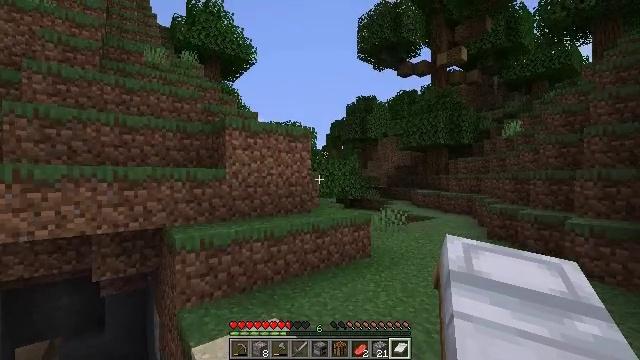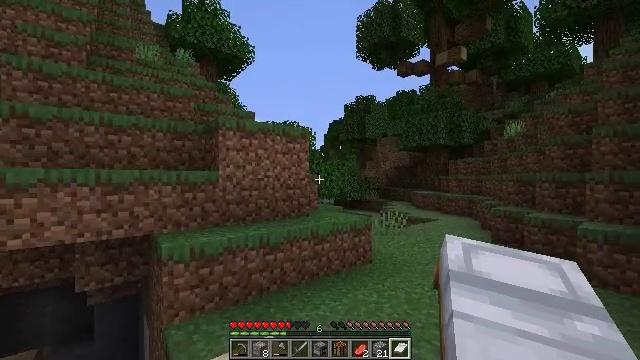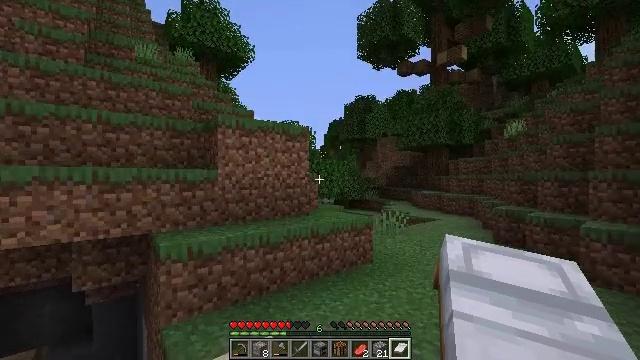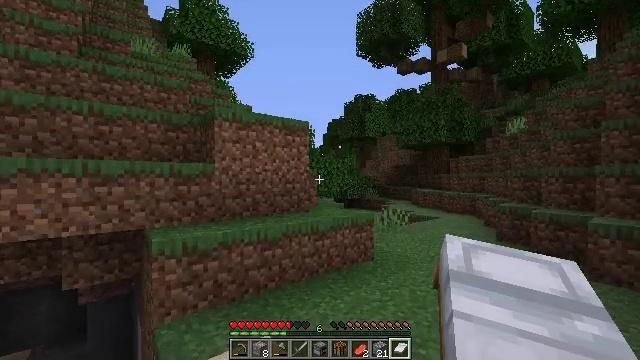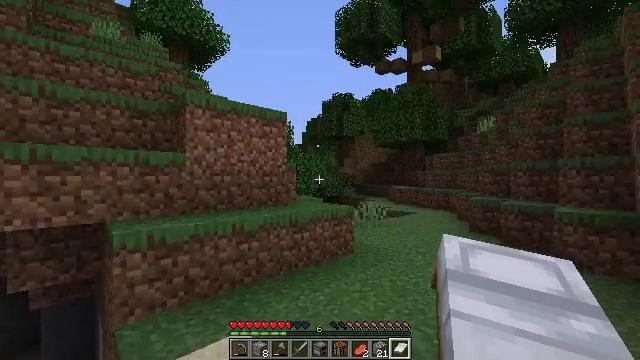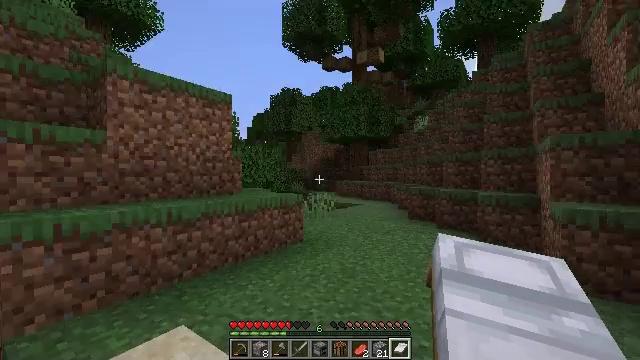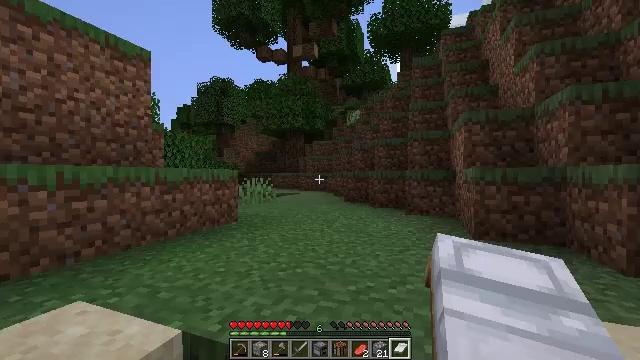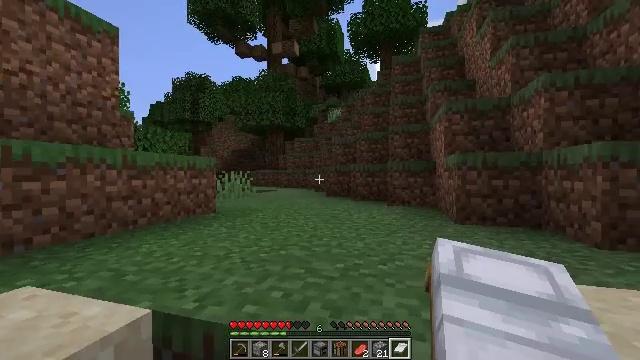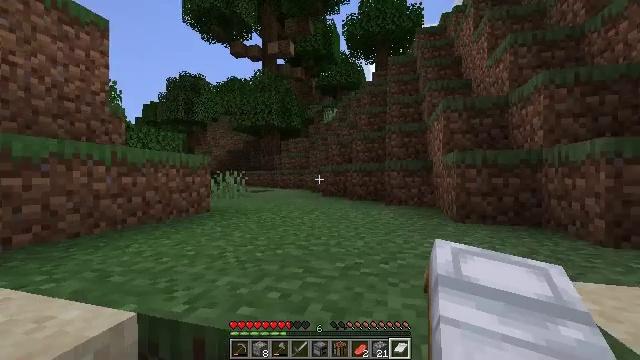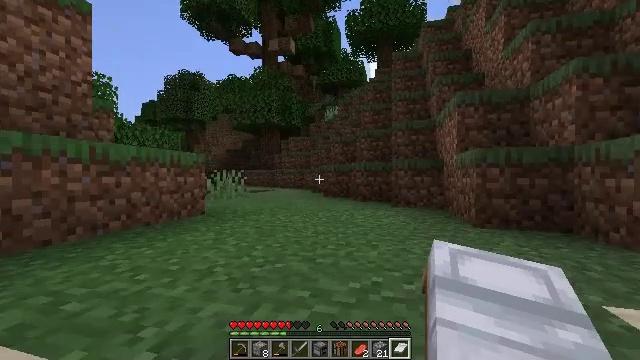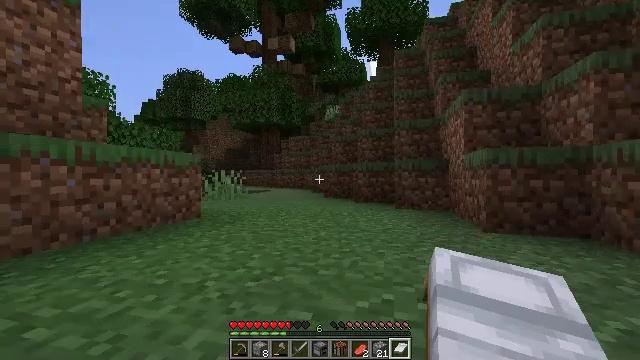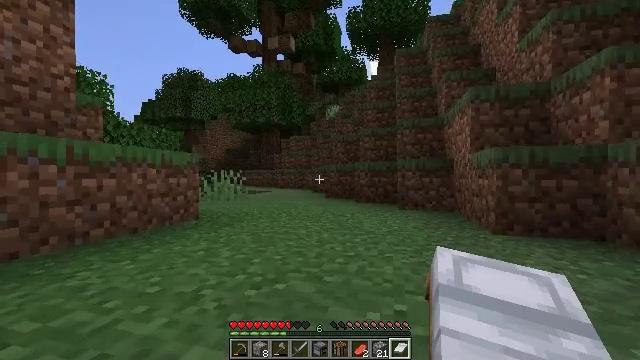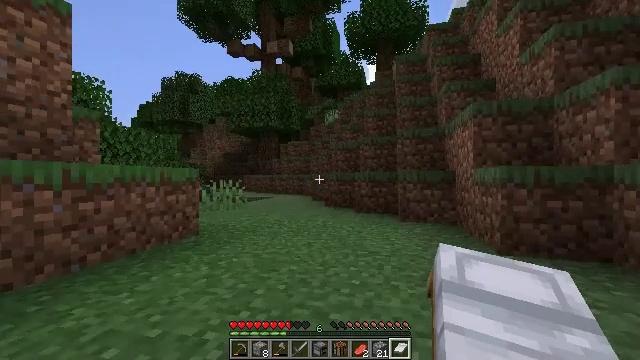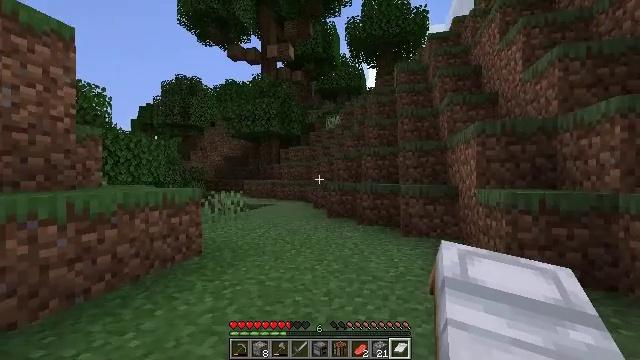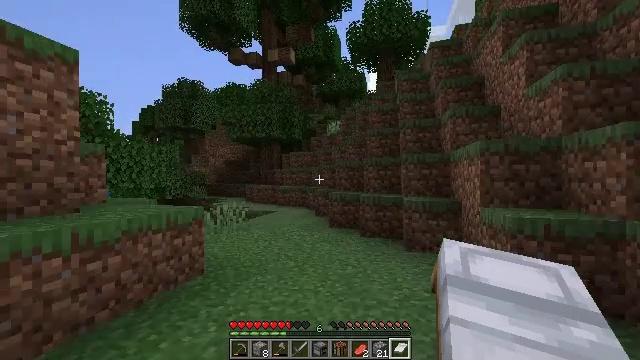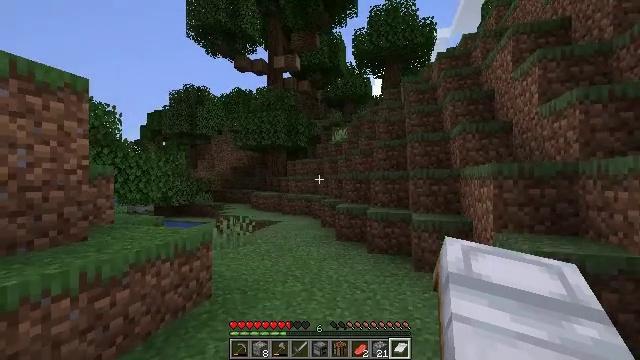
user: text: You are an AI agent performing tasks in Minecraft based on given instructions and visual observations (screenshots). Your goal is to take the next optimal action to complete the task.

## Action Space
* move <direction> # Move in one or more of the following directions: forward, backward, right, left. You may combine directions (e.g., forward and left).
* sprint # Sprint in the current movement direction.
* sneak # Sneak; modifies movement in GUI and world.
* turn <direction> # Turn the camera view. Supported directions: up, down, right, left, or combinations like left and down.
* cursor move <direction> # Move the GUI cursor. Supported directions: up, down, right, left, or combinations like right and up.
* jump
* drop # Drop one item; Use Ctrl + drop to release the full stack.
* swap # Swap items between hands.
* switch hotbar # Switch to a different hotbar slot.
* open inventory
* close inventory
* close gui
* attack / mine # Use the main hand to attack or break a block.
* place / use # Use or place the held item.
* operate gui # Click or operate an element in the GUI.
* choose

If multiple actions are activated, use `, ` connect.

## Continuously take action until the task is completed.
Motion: motion action
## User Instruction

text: Drop a white bed.
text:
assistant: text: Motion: move forward
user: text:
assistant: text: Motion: no_op
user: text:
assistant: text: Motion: no_op
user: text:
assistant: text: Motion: turn right
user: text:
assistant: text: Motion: turn right
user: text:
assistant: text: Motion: move forward, turn right
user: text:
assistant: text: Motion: move forward, turn right
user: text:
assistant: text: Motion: move forward, turn right
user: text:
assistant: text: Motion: move forward
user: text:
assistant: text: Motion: move forward
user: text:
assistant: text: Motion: move forward
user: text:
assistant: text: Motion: move forward, jump
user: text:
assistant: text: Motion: move forward, jump
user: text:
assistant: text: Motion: move forward, jump
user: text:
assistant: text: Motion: move forward, turn left, jump
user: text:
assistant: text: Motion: move forward, jump
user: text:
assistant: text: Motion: move forward
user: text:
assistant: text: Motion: move forward
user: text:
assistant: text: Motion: no_op
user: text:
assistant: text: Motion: no_op
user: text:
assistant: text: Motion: no_op
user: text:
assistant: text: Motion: no_op
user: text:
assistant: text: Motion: no_op
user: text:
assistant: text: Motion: move forward
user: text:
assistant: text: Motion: move forward
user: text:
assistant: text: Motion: move forward
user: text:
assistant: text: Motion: move forward
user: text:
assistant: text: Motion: move forward
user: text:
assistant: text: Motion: move forward
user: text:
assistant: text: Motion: move forward, turn down